Question: I use the Jenkins Build Server with the XCode plugin to generate my builds.
After upgrading from XCode 5.1.1 I get an odd error with the aggregate target I use to generate all my apps at once, when I run the targets individually, the ipas get generated with no code signing issues.
However when I run the aggregate target that mainly just runs each target sequentially (I don't parallelize the builds) I get this error:
'''
# Checking original app
+ /usr/bin/codesign --verify -vvvv /Users/Shared/JenkinsRoot/workspace/XCodeVersionTest/build/MyMobileApp.app
Program /usr/bin/codesign returned 1 : [/Users/Shared/JenkinsRoot/workspace/XCodeVersionTest/build/MyMobileApp.app: code object is not signed at all
In architecture: x86_64
]
Codesign check fails : /Users/Shared/JenkinsRoot/workspace/XCodeVersionTest/build/MyMobileApp.app: code object is not signed at all
In architecture: x86_64
Done checking the original app
### Embedding 'provisioning/MobileEnterpriseABC2014.mobileprovision'
+ /bin/rm -rf /var/folders/49/9mzjnxjs3fvf8qk6d8fkfsmh0000gn/T/LvDJMwHoHp/Payload/MyMobileApp.app/embedded.mobileprovision
Program /bin/rm returned 0 : []
+ /bin/cp -rp provisioning/MobileEnterpriseABC2014.mobileprovision /var/folders/49/9mzjnxjs3fvf8qk6d8fkfsmh0000gn/T/LvDJMwHoHp/Payload/MyMobileApp.app/embedded.mobileprovision
Program /bin/cp returned 0 : []
+ /usr/bin/codesign -d --entitlements /var/folders/49/9mzjnxjs3fvf8qk6d8fkfsmh0000gn/T/LvDJMwHoHp/entitlements_rawL2sNQDVD /var/folders/49/9mzjnxjs3fvf8qk6d8fkfsmh0000gn/T/LvDJMwHoHp/Payload/MyMobileApp.app
Program /usr/bin/codesign returned 1 : [/var/folders/49/9mzjnxjs3fvf8qk6d8fkfsmh0000gn/T/LvDJMwHoHp/Payload/MyMobileApp.app: code object is not signed at all
]error: Failed to read entitlements from '/var/folders/49/9mzjnxjs3fvf8qk6d8fkfsmh0000gn/T/LvDJMwHoHp/Payload/MyMobileApp.app'
'''
My build settings are fairly normal and are the same for all targets and the aggregate target.

I can't quite tell what the issue is since the individual targets run perfectly fine, has anyone else run into this issue?
This happens in Xcode 6.0.1 and XCode 6.0 but does not happen in Xcode 5.1.1.
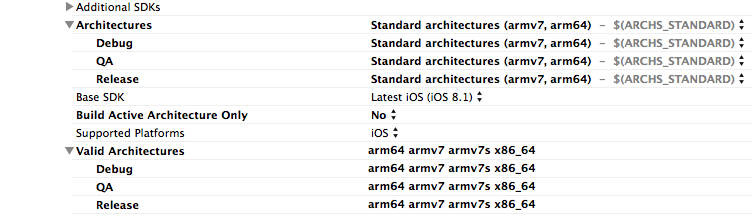
Answer: My solution to this was to set the "SDK" option under the Jenkins XCode plugins build settings to be "iphoneos."
This fixed it since it no longer compiled simulator builds (x86, x86_64) which XCode 6 or Mavericks had trouble codesigning when an Aggregate target was built.